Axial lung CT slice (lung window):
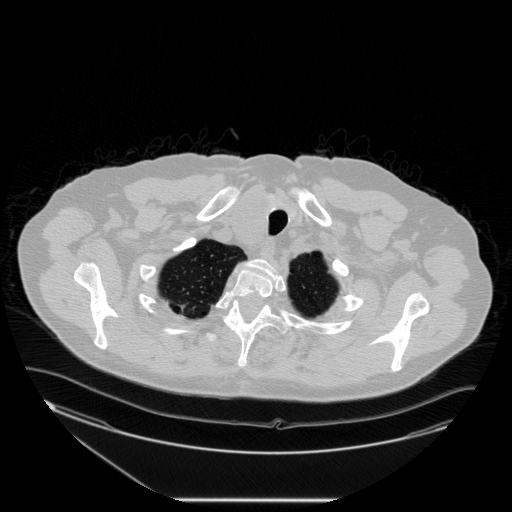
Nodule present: no